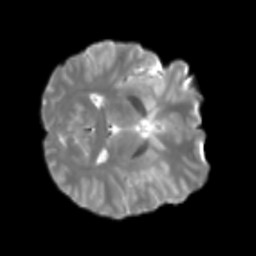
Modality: T2w
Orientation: axial
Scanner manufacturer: siemens
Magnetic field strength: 3 T
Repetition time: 4 s
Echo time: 0.0594 s